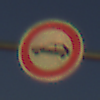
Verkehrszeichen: VerbotPersonenkraftwagen
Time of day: SunriseSunset
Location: Outdoor (Nature)
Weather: Clear
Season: NotSpecified
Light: Natural